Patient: sex F, age 52
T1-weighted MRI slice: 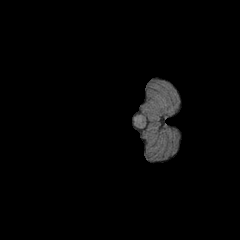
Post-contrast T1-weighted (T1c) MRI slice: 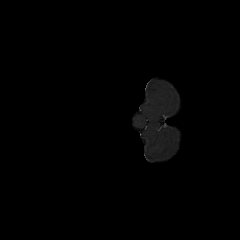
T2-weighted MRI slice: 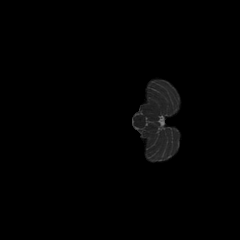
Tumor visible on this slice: no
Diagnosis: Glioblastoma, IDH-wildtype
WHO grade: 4